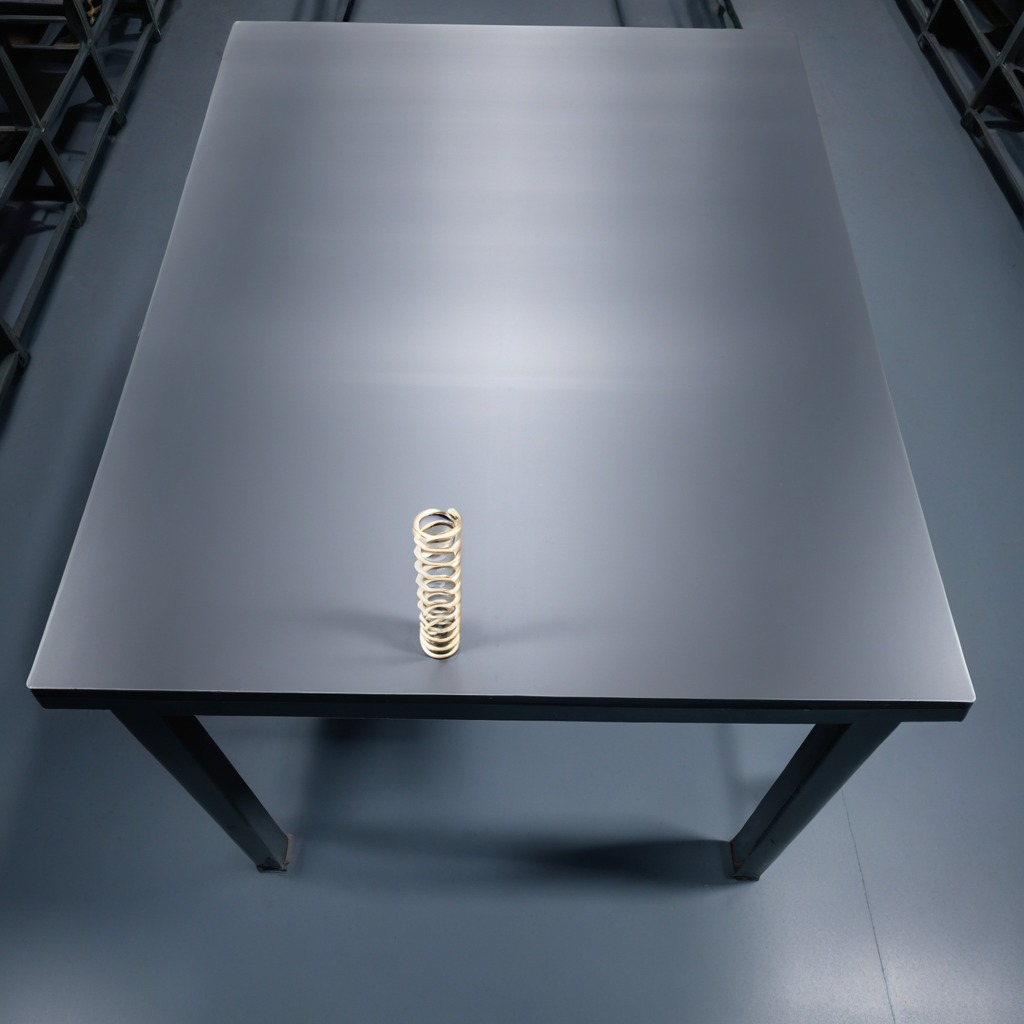
A coiled metal spring is lying on the tabletop.